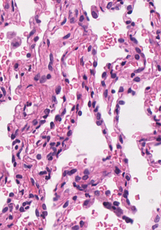
Tumor epithelial tissue: no
Tumor-associated stroma tissue: no
Normal tissue: yes